Question: I'm struggling to have a belongs_to model iterate correctly inside a partial in an index page.
'''
class Chapter < ActiveRecord::Base
attr_accessible :name, :chapter_num,
belongs_to :chapter
#fields: :id, :name, :chapter_num
end
class County < ActiveRecord::Base
attr_accessible :name, :county_num, :chapter_id
has_many :counties
#fields: :id, :name, :county_num, :chapter_id
end
class ChaptersController < ApplicationController
def index
@chapters = Chapter.all
@counties = County.all(:joins => :chapter, :select => "counties.*, chapters.id")
end
end
'''
'''
<h1>Chapter Index</h1>
<%= render @chapters %>
<br />
<%= link_to "Add a new Chapter", new_chapter_path, class: "btn btn-large btn-primary" %>
'''
'''
<div class="row">
<div class="span5 offset1"><h4><%= link_to chapter.name, edit_chapter_path(chapter.id) %></h4></div>
<div class="span2"><h4><%= chapter.chapter_num %></h4></div>
</div>
<!-- here's where the problem starts -->
<% @counties.each do |county| %>
<div class="row">
<div class="span4 offset1"><%= county.name %></div>
<div class="span4 offset1"><%= county.county_num %></div>
<div class="span2"><%= link_to 'edit', '#' %></div>
</div>
<% end %>
<%= link_to "New county", new_county_path %>
<hr>
'''
The current code shows the screenshot below. The problem is it's iterating through all the counties, not just the counties associated with a given chapter.
How do I add a chapter specific variable within the partial that will cause the counties to iterate based upon the ':chapter_id' field since I'm in the index view, not the show view?
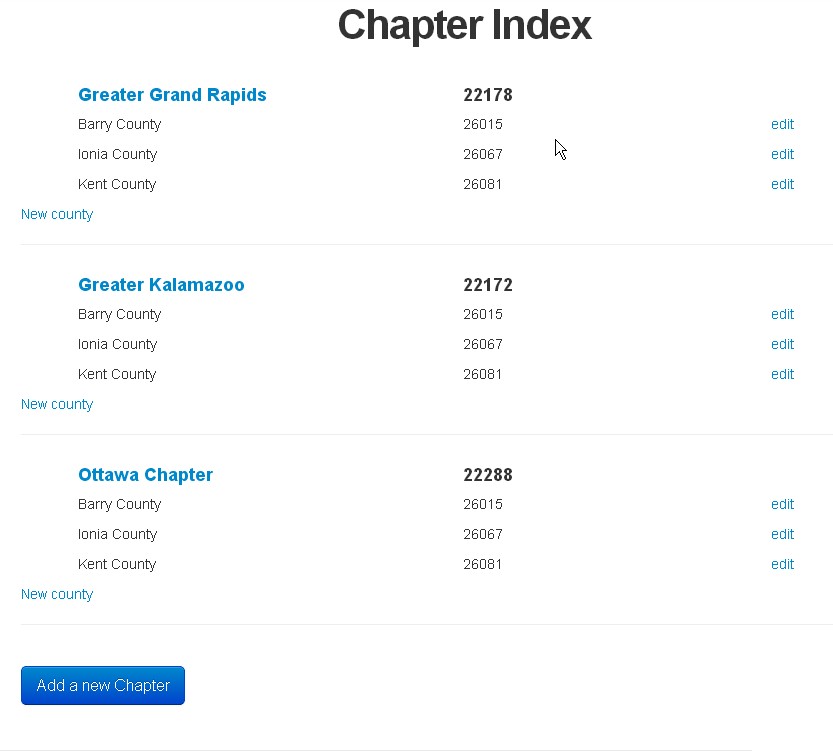
Answer: '''
class ChaptersController < ApplicationController
def index
@chapters = Chapter.all
# @counties = County.all(:joins => :chapter, :select => "counties.*, chapters.id")
end
end
'''
View:
'''
<% chapter.counties.each do |county| %>
'''